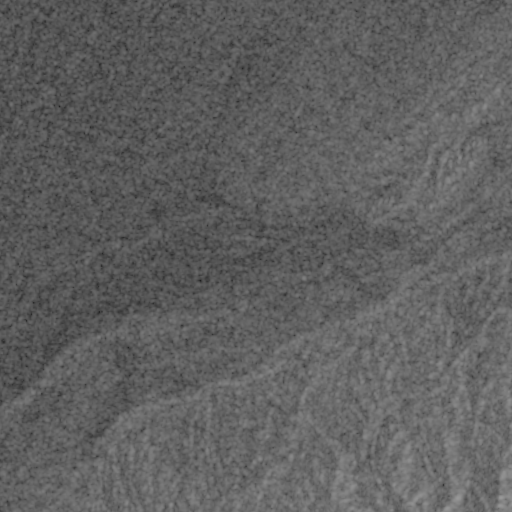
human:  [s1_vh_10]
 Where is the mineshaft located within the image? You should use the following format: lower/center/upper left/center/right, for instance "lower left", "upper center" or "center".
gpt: The mineshaft is located in the lower right of the image.
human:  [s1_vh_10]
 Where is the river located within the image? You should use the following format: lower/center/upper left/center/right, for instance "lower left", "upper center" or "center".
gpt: The river is located in the right of the image.
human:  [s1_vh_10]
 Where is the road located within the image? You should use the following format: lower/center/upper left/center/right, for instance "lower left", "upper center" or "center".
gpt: There is no road in the image.

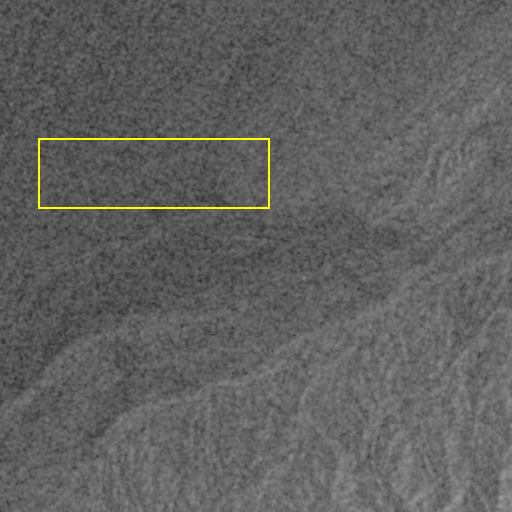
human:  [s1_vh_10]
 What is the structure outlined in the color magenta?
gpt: There is no magenta outline.
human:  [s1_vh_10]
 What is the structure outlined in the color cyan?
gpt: There is no structure outlined in cyan.